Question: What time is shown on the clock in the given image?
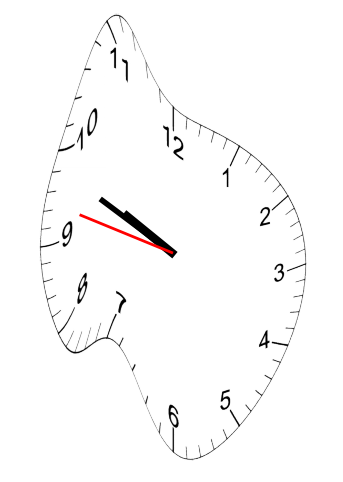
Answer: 09:48:47